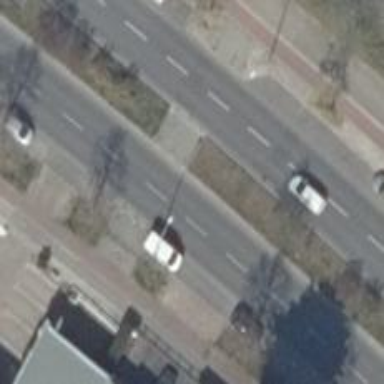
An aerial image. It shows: Unmarked crossing on asphalt footway.